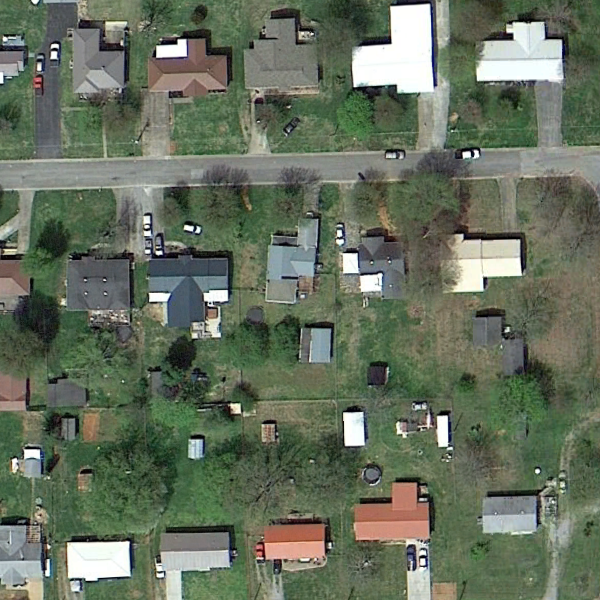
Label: MediumResidential